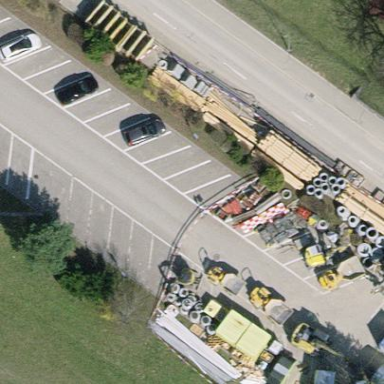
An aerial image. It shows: Parking area with surface.